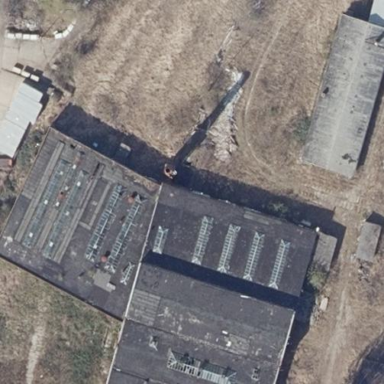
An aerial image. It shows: Industrial building.